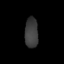
Tissue: lung
Cell type: Endothelial cells
Senescence score: 0.6454
Nuclear area (px): 400
Mean DAPI intensity: 60.315